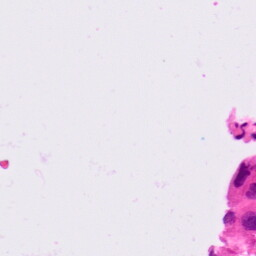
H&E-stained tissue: Lung